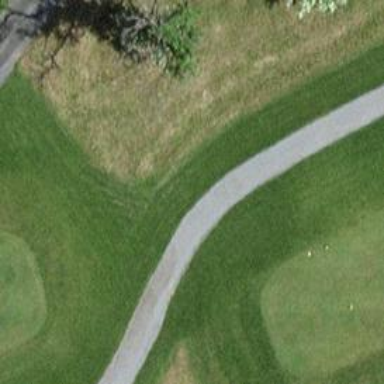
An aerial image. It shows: Path for golf carts.